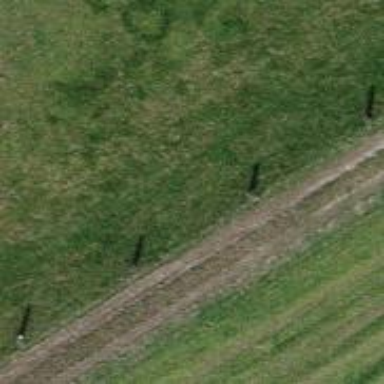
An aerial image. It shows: Unpaved path.